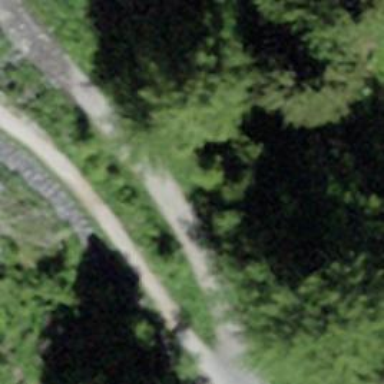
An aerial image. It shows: Path.